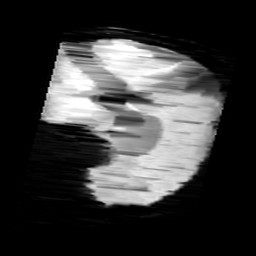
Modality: minIP
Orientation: sagittal
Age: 12
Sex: male
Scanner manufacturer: siemens
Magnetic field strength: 3 T
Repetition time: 0.027 s
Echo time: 0.02 s